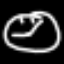
Label: clock